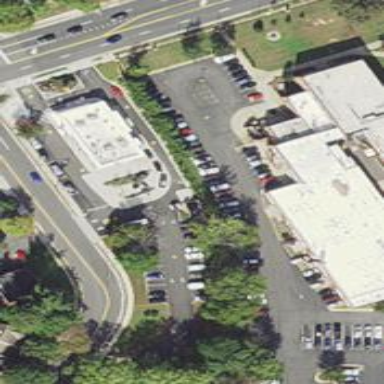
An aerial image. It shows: Retail area.